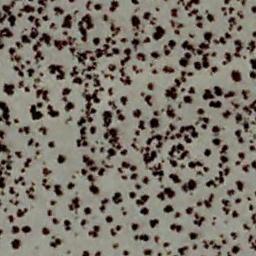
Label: chaparral